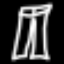
Label: pants